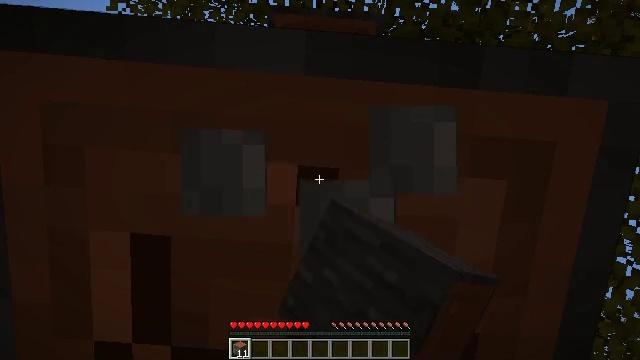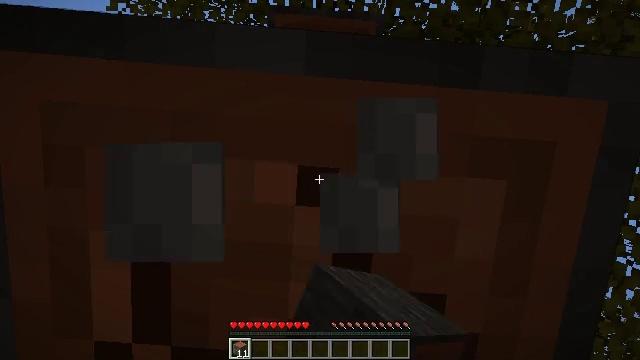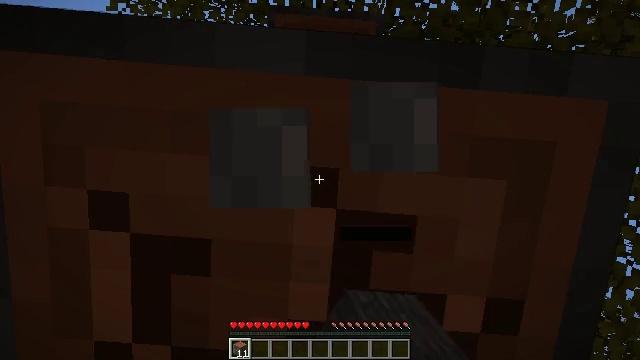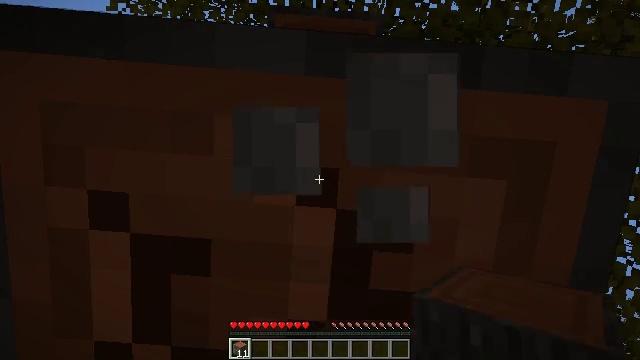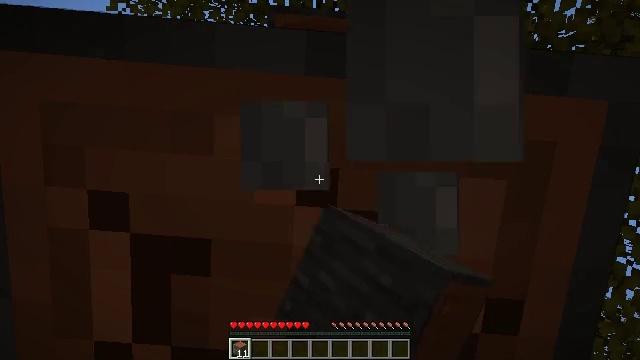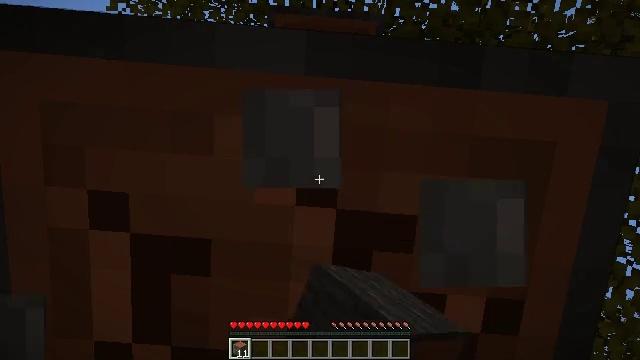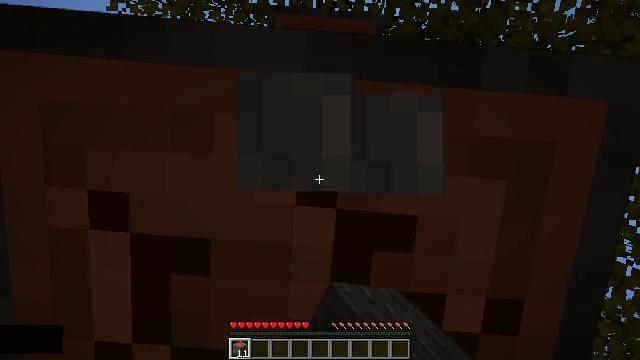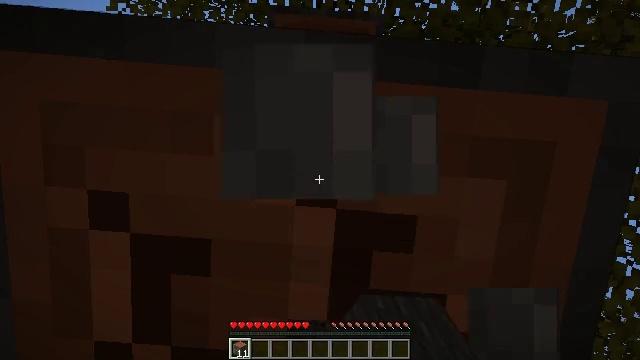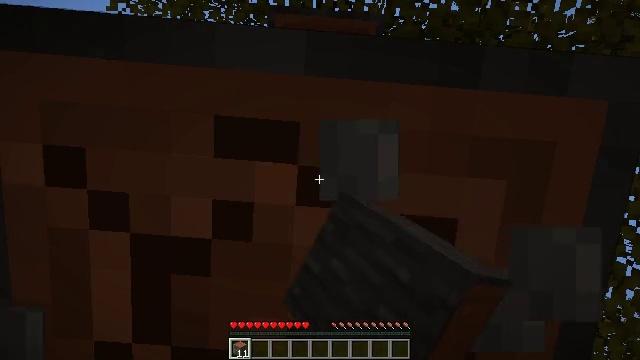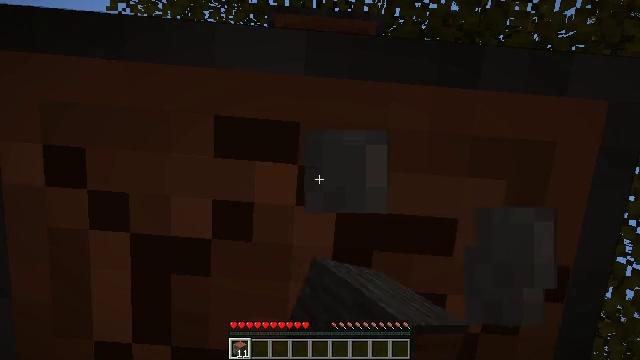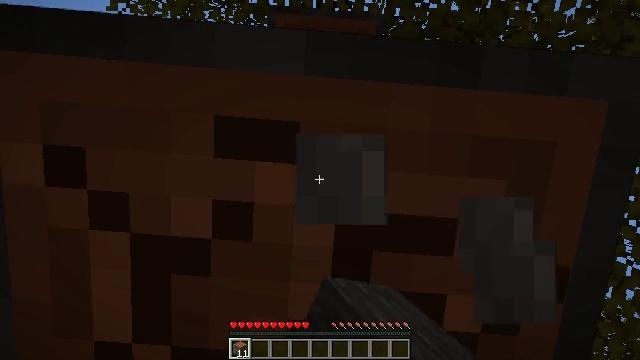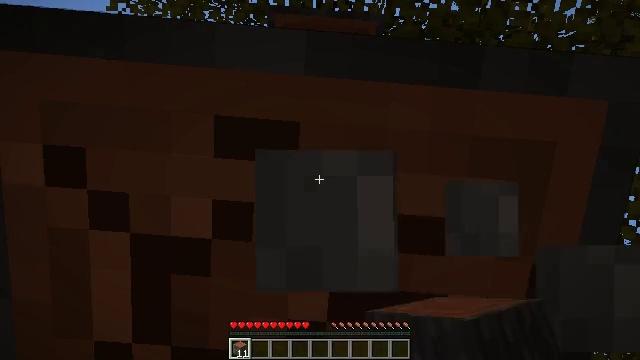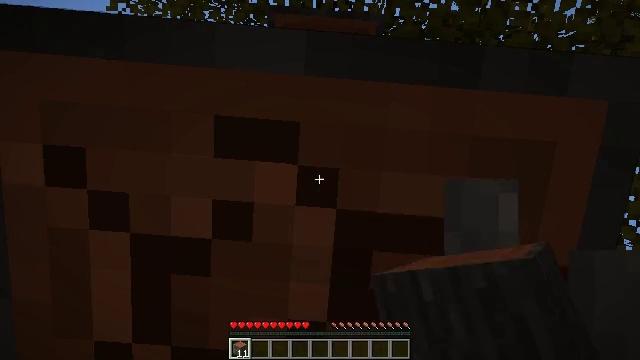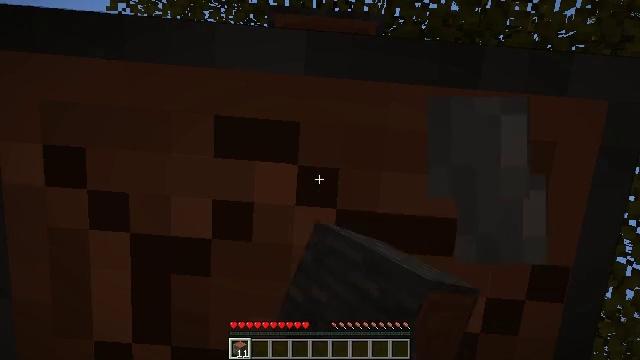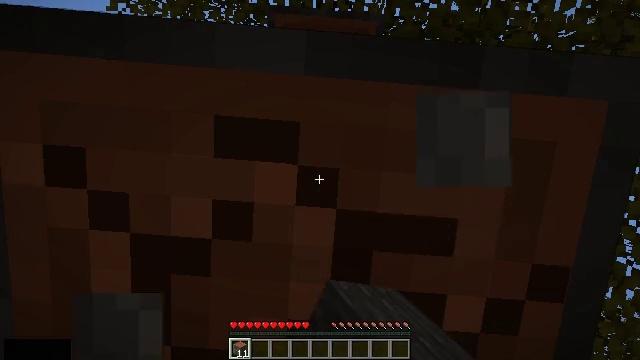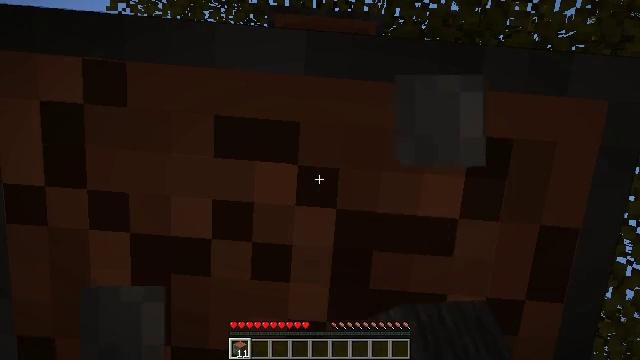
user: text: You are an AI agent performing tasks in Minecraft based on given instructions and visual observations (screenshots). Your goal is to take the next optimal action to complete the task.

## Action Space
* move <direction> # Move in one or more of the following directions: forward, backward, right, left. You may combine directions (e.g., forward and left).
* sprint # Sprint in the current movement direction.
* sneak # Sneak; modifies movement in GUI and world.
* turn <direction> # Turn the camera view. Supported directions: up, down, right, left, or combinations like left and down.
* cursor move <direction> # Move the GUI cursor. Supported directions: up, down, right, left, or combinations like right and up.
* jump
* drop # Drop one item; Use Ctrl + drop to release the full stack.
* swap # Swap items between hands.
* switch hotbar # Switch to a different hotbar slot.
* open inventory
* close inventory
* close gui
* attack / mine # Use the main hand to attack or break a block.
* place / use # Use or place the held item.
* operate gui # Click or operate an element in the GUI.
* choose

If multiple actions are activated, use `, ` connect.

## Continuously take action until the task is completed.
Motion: motion action
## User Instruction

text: Chop down the acacia log.
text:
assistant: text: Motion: attack / mine
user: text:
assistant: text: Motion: attack / mine
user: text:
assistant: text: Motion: attack / mine
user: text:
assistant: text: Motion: attack / mine
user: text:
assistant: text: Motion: attack / mine
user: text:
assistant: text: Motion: attack / mine
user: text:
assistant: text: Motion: attack / mine
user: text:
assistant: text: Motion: attack / mine
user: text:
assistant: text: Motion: attack / mine
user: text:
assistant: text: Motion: attack / mine
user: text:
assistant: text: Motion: attack / mine
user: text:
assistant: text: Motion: attack / mine
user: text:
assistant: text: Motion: attack / mine
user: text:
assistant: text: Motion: attack / mine
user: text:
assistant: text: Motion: attack / mine
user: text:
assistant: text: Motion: attack / mine
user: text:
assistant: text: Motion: attack / mine
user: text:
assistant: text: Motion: attack / mine
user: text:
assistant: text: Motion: attack / mine
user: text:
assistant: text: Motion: attack / mine
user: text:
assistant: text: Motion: attack / mine
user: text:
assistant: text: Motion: attack / mine
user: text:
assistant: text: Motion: attack / mine
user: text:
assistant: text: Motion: attack / mine
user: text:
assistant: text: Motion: attack / mine
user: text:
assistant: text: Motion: attack / mine
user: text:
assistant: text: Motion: attack / mine
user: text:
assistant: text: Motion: attack / mine
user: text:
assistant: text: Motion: attack / mine
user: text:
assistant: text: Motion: attack / mine